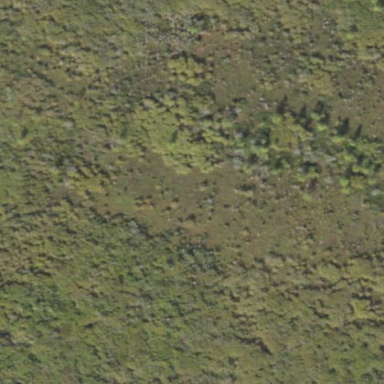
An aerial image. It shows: Beautiful wet meadow natural wetland.